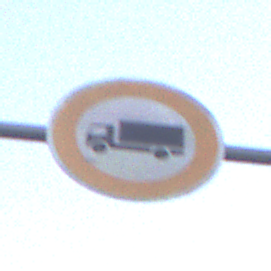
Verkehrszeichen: VerbotFuerKraftfahrzeugeUeberDreiKommaFuenfTonnen
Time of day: SunriseSunset
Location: Outdoor (RoadRail)
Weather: PartlyCloudy
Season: NotSpecified
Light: Natural